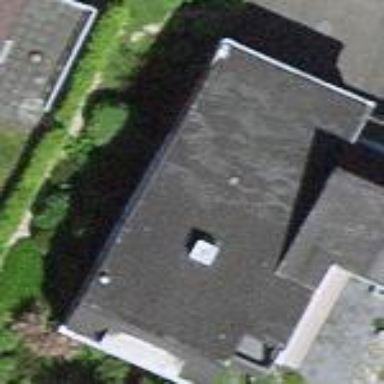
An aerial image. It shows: Residential building with saltbox roof shape.